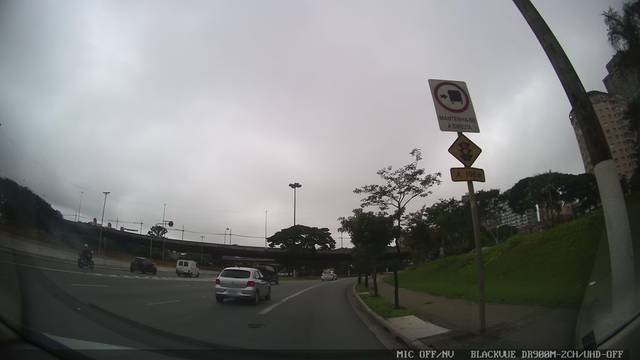
Region: Brazil
Coordinates: -23.548, -46.629